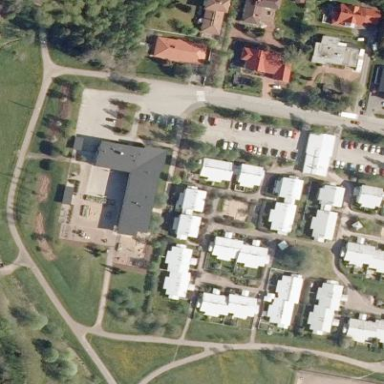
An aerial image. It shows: Kindergarten.